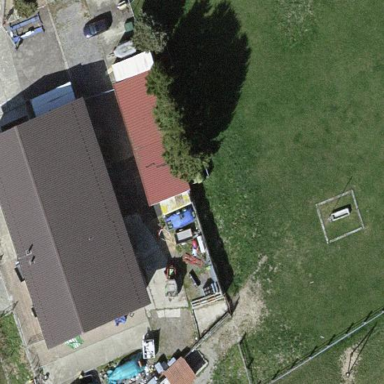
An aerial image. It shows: Farmyard area.